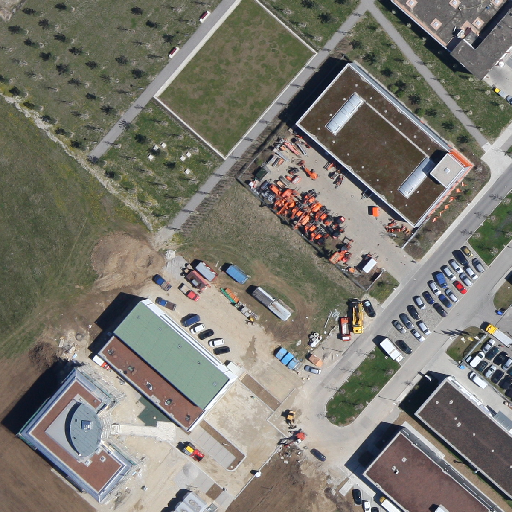
Referring expression: light-duty vehicle